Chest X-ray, PA view. Patient: 25 years old, sex M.
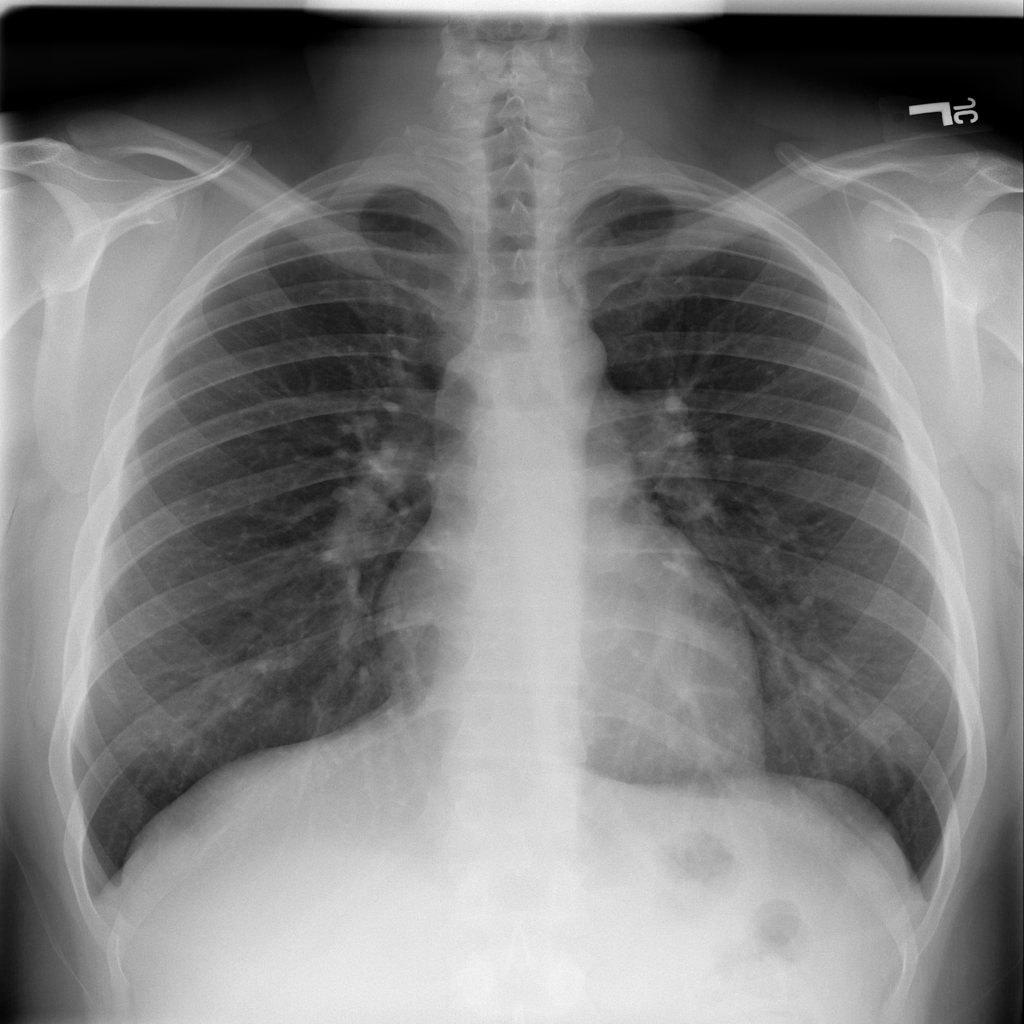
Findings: No Finding